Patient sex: F
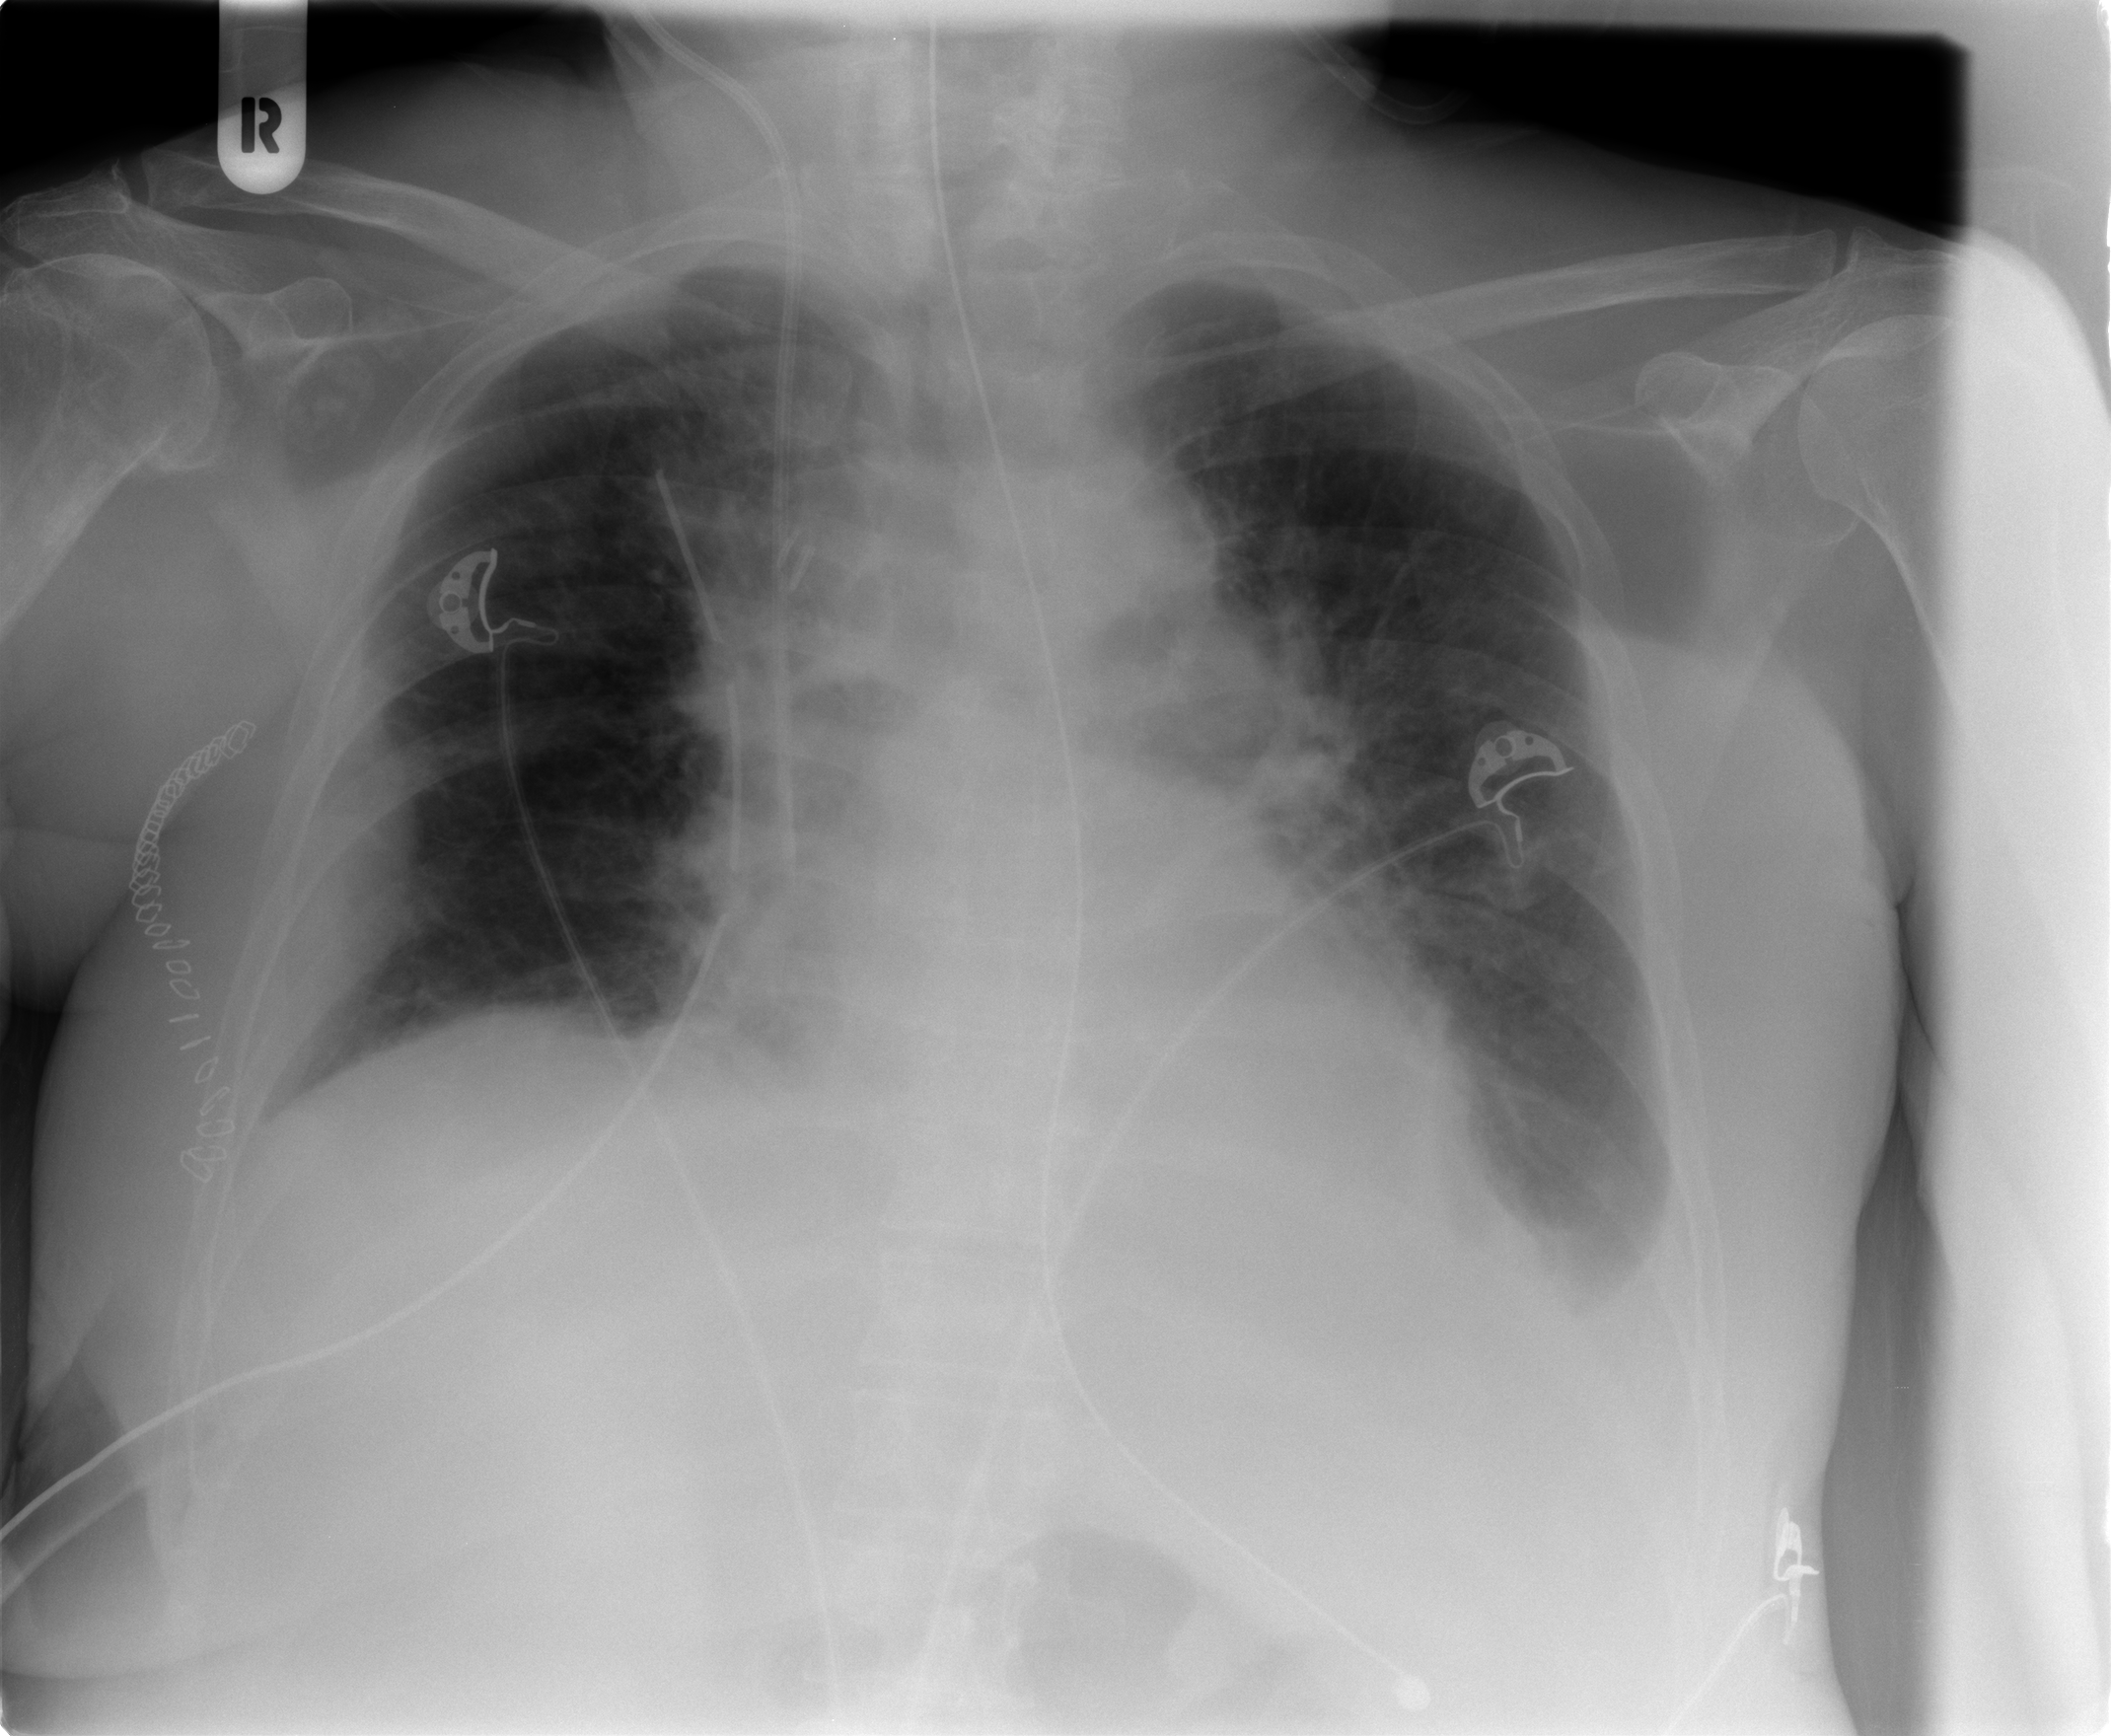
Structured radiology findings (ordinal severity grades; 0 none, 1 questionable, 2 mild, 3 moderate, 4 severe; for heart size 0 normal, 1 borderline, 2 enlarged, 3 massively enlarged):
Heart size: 2
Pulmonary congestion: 2
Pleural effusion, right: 1
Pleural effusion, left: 2
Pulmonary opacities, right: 0
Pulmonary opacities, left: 0
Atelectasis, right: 2
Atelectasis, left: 2